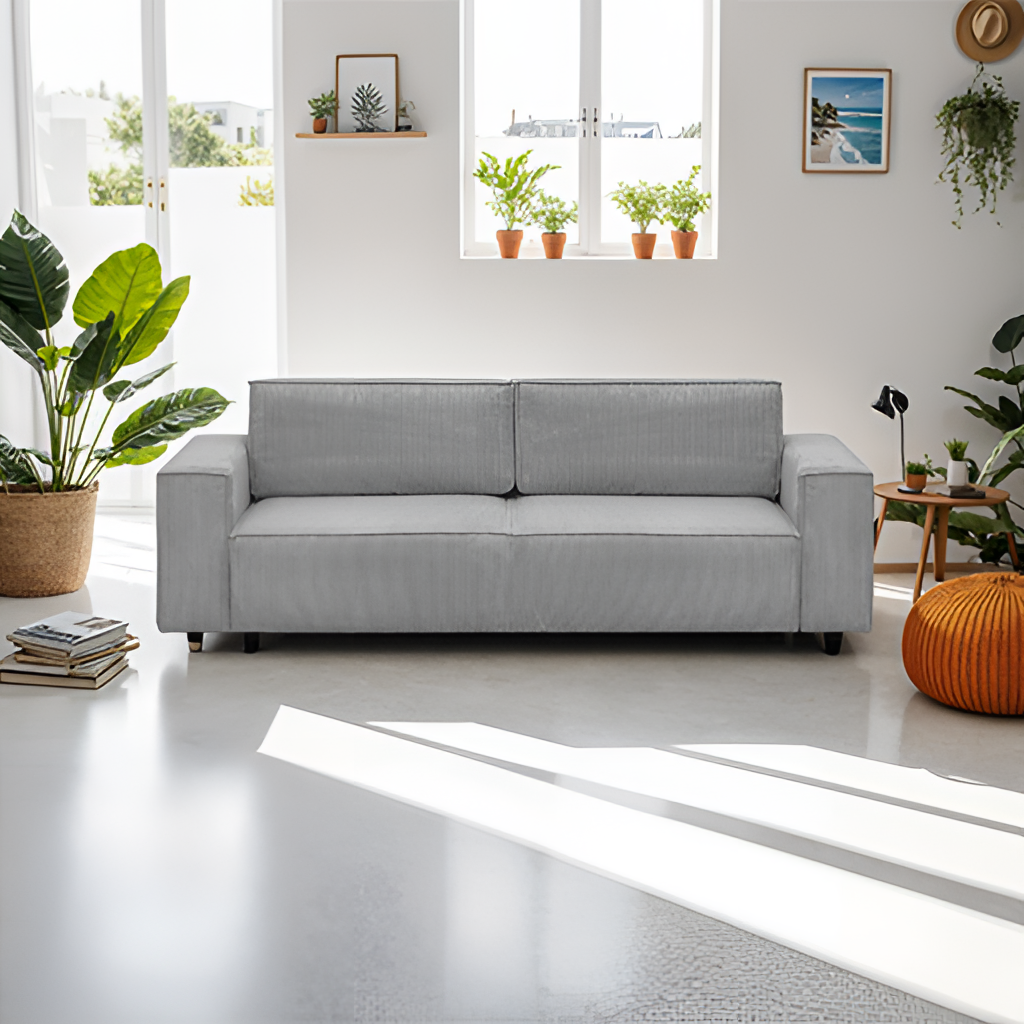
gray fabric sofa, living room, contemporary, gray concrete flooring, with smooth pattern, paint wallpaper, with solid pattern